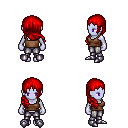
a pixel art fantasy rpg character, female body template, dark elf, purple skin, brown pirate shirt, metal pants, red right-swept hairstyle, metal boots, four views (front, back, left, right), 2x2 character sprite sheet, small pixel art, hard edges, no anti-aliasing